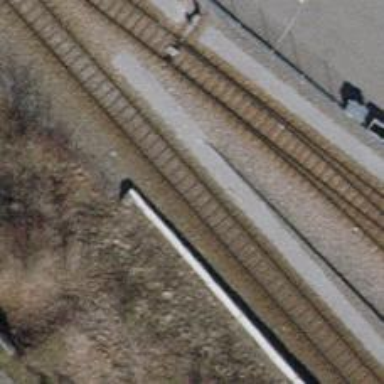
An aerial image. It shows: Single railway spur track.